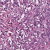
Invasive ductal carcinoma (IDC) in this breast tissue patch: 1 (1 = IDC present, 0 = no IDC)